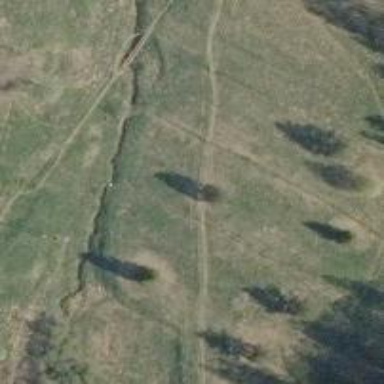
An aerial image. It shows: Path.